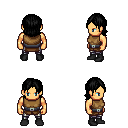
a pixel art fantasy rpg character, male body template, human, tanned skin, leather chest armor, metal pants, black long bangs hairstyle, black shoes, four views (front, back, left, right), 2x2 character sprite sheet, small pixel art, hard edges, no anti-aliasing